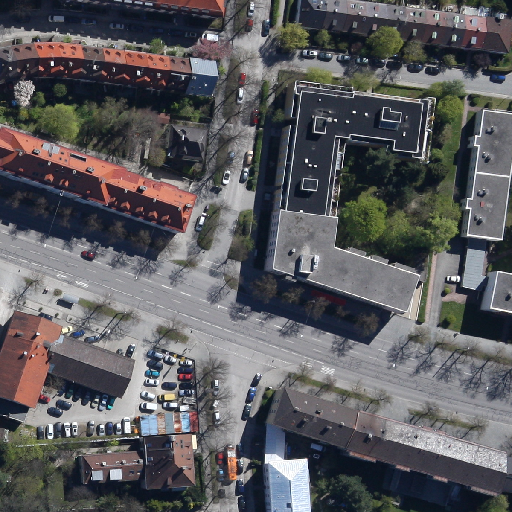
Referring expression: vehicle in the parking area